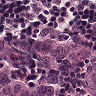
Metastatic tissue present: yes